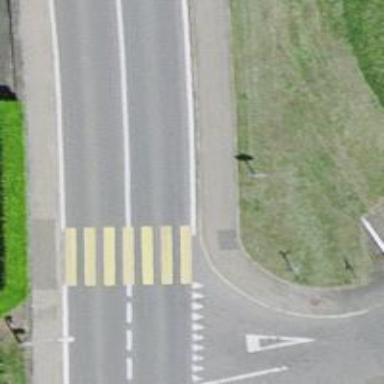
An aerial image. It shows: Asphalt road with sidewalks on both sides. The road is classified as primary highway.